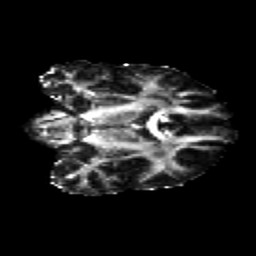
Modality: FA
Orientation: coronal
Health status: healthy
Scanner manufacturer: siemens
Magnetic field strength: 3 T
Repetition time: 12 s
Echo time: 0.092 s